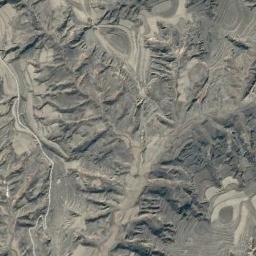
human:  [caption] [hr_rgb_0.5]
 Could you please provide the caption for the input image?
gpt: The mountain is uneven and rough .

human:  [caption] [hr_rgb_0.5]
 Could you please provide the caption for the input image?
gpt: The mountain is full of white soil .

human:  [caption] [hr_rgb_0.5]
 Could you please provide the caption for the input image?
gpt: The folded mountain consists of a number of ridges and valleys and a road goes through the mountain .

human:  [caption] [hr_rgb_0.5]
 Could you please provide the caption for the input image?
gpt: You can see the veins of the mountain clearly .

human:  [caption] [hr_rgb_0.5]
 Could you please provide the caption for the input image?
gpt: There are many cracks on the gray mountain .